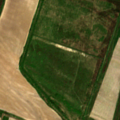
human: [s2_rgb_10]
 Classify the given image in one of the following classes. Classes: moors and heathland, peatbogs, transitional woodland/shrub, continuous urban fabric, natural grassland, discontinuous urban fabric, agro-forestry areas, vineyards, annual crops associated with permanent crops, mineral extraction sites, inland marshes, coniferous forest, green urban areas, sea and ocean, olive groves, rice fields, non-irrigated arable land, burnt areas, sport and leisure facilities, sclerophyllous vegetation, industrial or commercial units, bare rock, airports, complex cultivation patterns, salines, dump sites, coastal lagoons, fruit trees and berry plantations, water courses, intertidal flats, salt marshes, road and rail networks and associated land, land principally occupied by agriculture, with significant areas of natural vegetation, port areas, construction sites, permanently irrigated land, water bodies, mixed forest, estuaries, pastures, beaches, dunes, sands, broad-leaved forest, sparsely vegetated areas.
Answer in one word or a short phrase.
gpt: non-irrigated arable land, pastures, water bodies